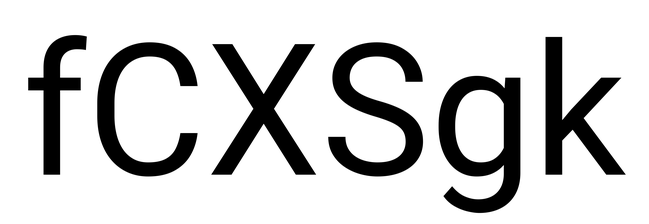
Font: Roboto_Regular